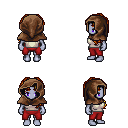
a pixel art fantasy rpg character, female body template, dark elf, purple skin, white sleeveless shirt, red pants, dark blonde princess hairstyle, cloth hood, four views (front, back, left, right), 2x2 character sprite sheet, small pixel art, hard edges, no anti-aliasing